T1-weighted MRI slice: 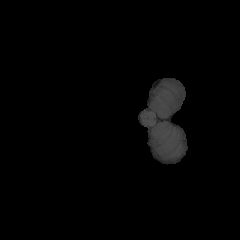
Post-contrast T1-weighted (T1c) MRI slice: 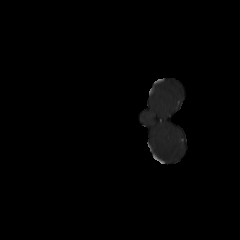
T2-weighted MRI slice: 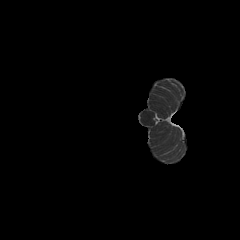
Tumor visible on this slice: no